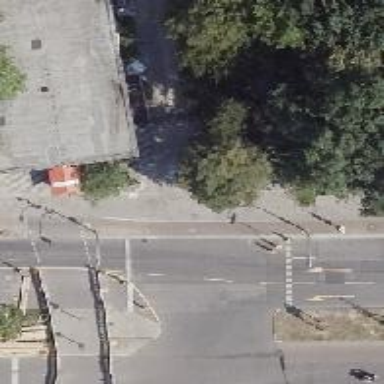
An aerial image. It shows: Taxi stand.